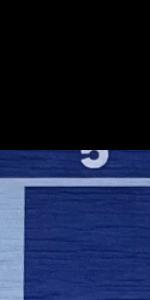
Label: Empty